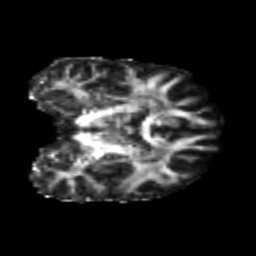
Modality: FA
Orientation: coronal
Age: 25
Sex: female
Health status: healthy
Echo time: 0.074 s